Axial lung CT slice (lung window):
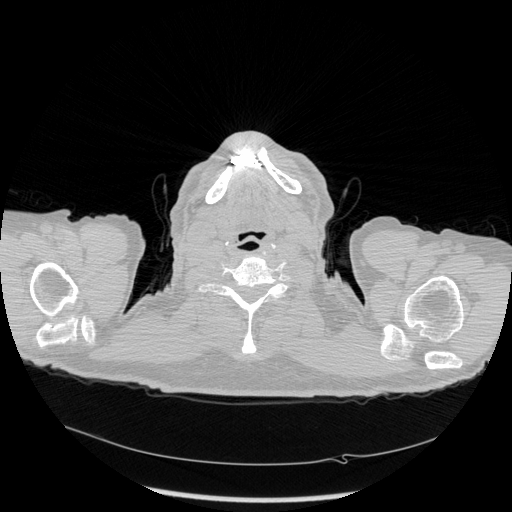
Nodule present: no